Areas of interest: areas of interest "Southern Li Department Store"
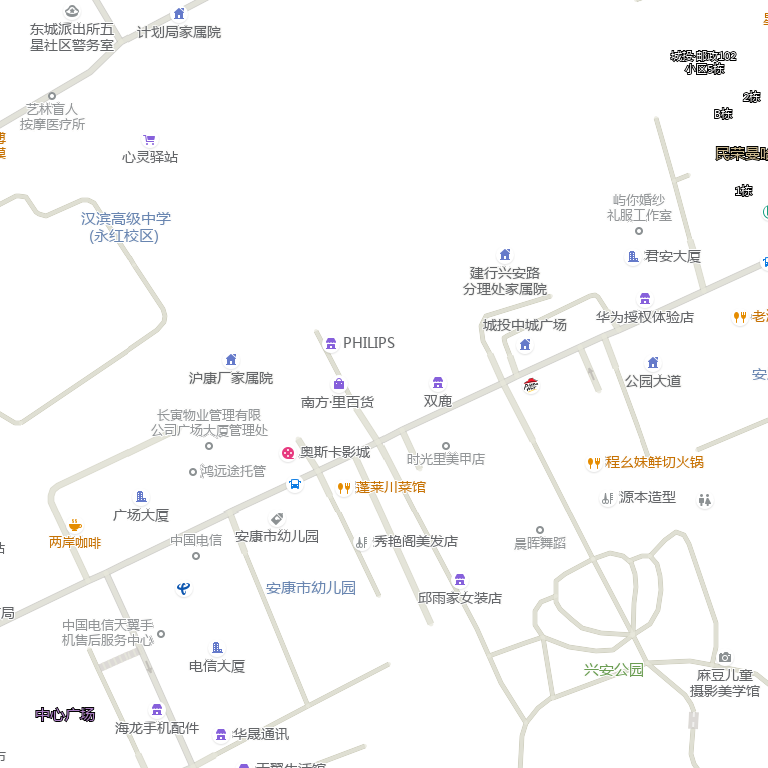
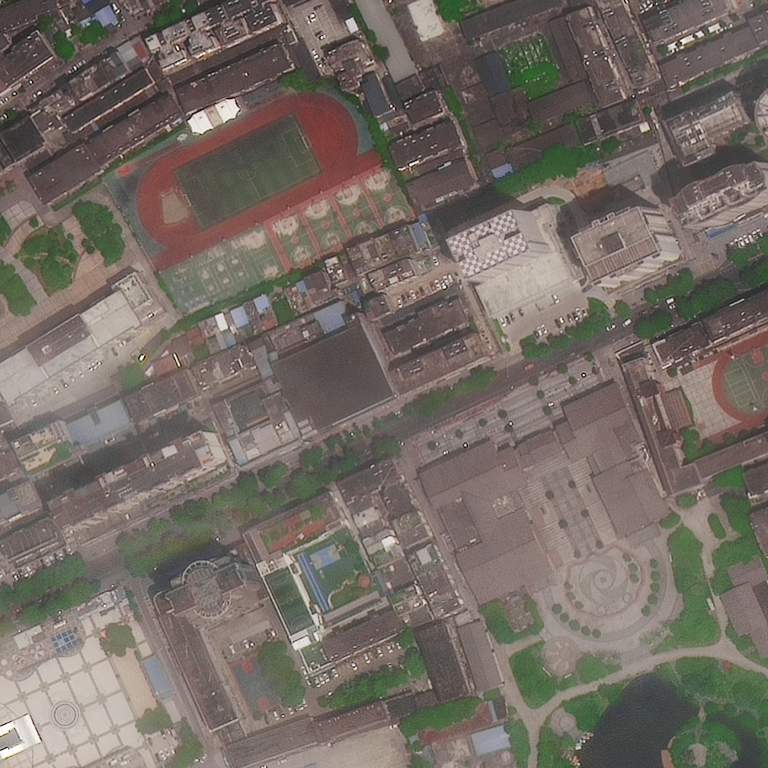